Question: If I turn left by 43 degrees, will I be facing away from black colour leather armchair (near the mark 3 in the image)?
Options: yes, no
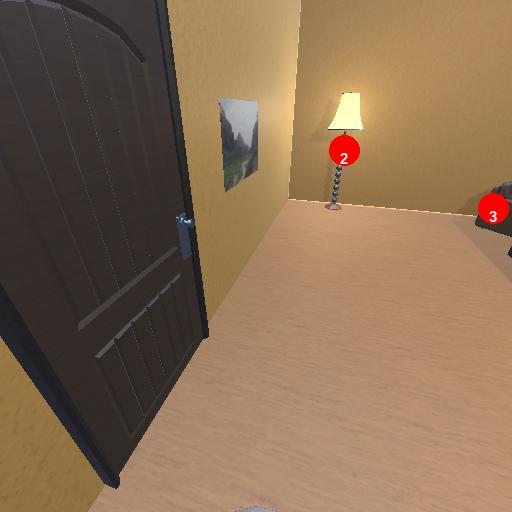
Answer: yes